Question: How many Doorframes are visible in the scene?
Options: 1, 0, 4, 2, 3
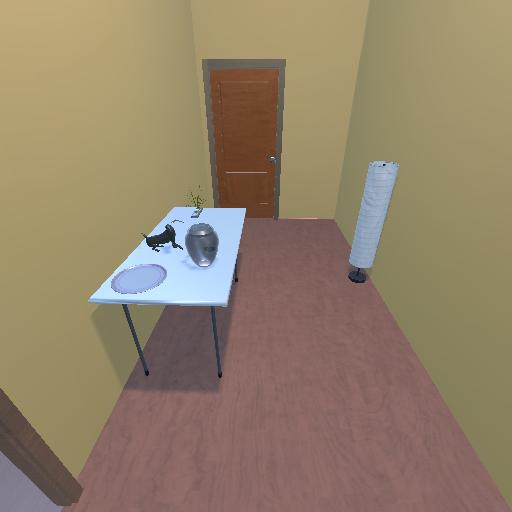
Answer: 1